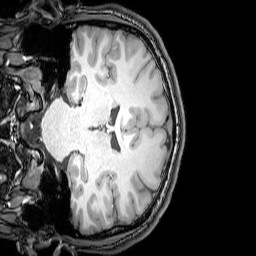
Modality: T1w
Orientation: coronal
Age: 22
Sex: male
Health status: healthy
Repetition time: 0.081 s
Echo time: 0.037 s